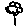
Label: flower